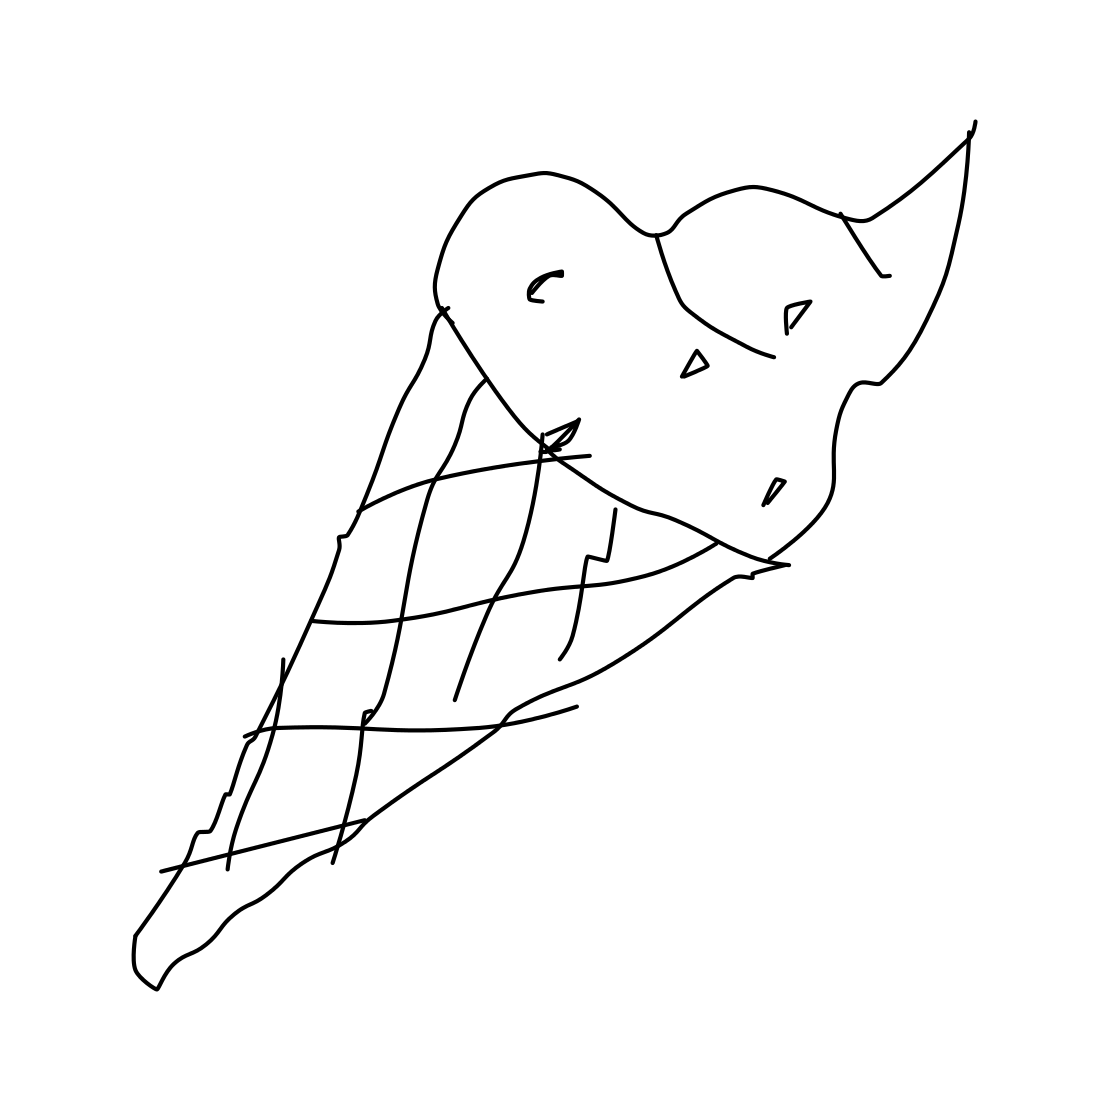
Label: ice-cream-cone